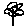
Label: flower